Question: For example: I have 9999.99 and I want to display 9.999,99 in my report.
I try to set custom pattern is #.##0,00;-#.##0,00 but it does not working
My textfield:

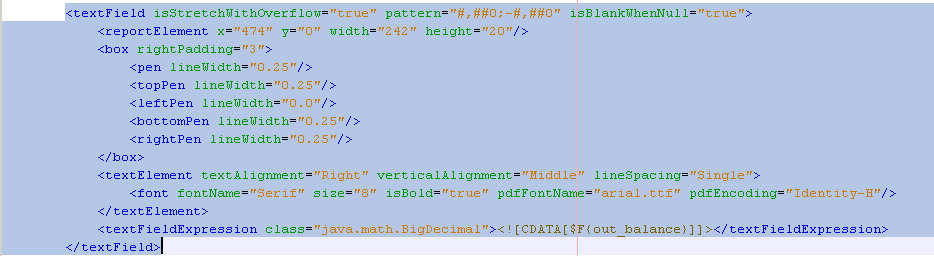
Answer: The work of pattern depends on settings. The and separators are defined in .
If you want be free of regional () settings you can use this scriptlet:
'''
package utils;
import java.math.BigDecimal;
import java.text.DecimalFormat;
import java.text.DecimalFormatSymbols;
import java.util.Locale;
public class CustomDecimalFormatter {
public static String format(BigDecimal value, String pattern, char decimalSeparator, char groupingSeparator) {
DecimalFormatSymbols otherSymbols = new DecimalFormatSymbols(Locale.getDefault());
otherSymbols.setDecimalSeparator(decimalSeparator);
otherSymbols.setGroupingSeparator(groupingSeparator);
DecimalFormat df = new DecimalFormat(pattern, otherSymbols);
return df.format(value);
}
}
'''
This scriptlet allows to set pattern, custom and separators.
The file:
'''
<?xml version="1.0" encoding="UTF-8"?>
<jasperReport xmlns="http://jasperreports.sourceforge.net/jasperreports" xmlns:xsi="http://www.w3.org/2001/XMLSchema-instance" xsi:schemaLocation="http://jasperreports.sourceforge.net/jasperreports http://jasperreports.sourceforge.net/xsd/jasperreport.xsd" name="format_decimal" pageWidth="595" pageHeight="842" columnWidth="555" leftMargin="20" rightMargin="20" topMargin="20" bottomMargin="20">
<import value="utils.CustomDecimalFormatter"/>
<queryString>
<![CDATA[SELECT id, cost*100 as cost from product]]>
</queryString>
<field name="ID" class="java.lang.Integer"/>
<field name="COST" class="java.math.BigDecimal"/>
<columnHeader>
<band height="50">
<staticText>
<reportElement x="0" y="0" width="154" height="50"/>
<box leftPadding="10">
<topPen lineWidth="1.0"/>
<leftPen lineWidth="1.0"/>
<bottomPen lineWidth="1.0"/>
<rightPen lineWidth="1.0"/>
</box>
<textElement textAlignment="Center">
<font isBold="true"/>
</textElement>
<text><![CDATA[The result of using
classical pattern.
Depends on System locale]]></text>
</staticText>
<staticText>
<reportElement x="154" y="0" width="191" height="50"/>
<box leftPadding="10">
<topPen lineWidth="1.0"/>
<leftPen lineWidth="1.0"/>
<bottomPen lineWidth="1.0"/>
<rightPen lineWidth="1.0"/>
</box>
<textElement textAlignment="Center">
<font isBold="true"/>
</textElement>
<text><![CDATA[The result of using the sriptlet]]></text>
</staticText>
</band>
</columnHeader>
<detail>
<band height="20" splitType="Stretch">
<textField pattern="#,##0.00;#,##0.00-">
<reportElement x="0" y="0" width="154" height="20"/>
<box leftPadding="10">
<topPen lineWidth="1.0"/>
<leftPen lineWidth="1.0"/>
<bottomPen lineWidth="1.0"/>
<rightPen lineWidth="1.0"/>
</box>
<textElement/>
<textFieldExpression class="java.math.BigDecimal"><![CDATA[$F{COST}]]></textFieldExpression>
</textField>
<textField>
<reportElement x="154" y="0" width="191" height="20"/>
<box leftPadding="10">
<topPen lineWidth="1.0"/>
<leftPen lineWidth="1.0"/>
<bottomPen lineWidth="1.0"/>
<rightPen lineWidth="1.0"/>
</box>
<textElement/>
<textFieldExpression class="java.lang.String"><![CDATA[CustomDecimalFormatter.format($F{COST}, "#,##0.00;#,##0.00-", ',', '.')]]></textFieldExpression>
</textField>
</band>
</detail>
</jasperReport>
'''
I've set the and separators and the pattern ('#,##0.00;#,##0.00-').
The result will be:

---
Don't forget to add class (jar) with sriptlet to classpath.